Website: ulta-beauty
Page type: billing-address
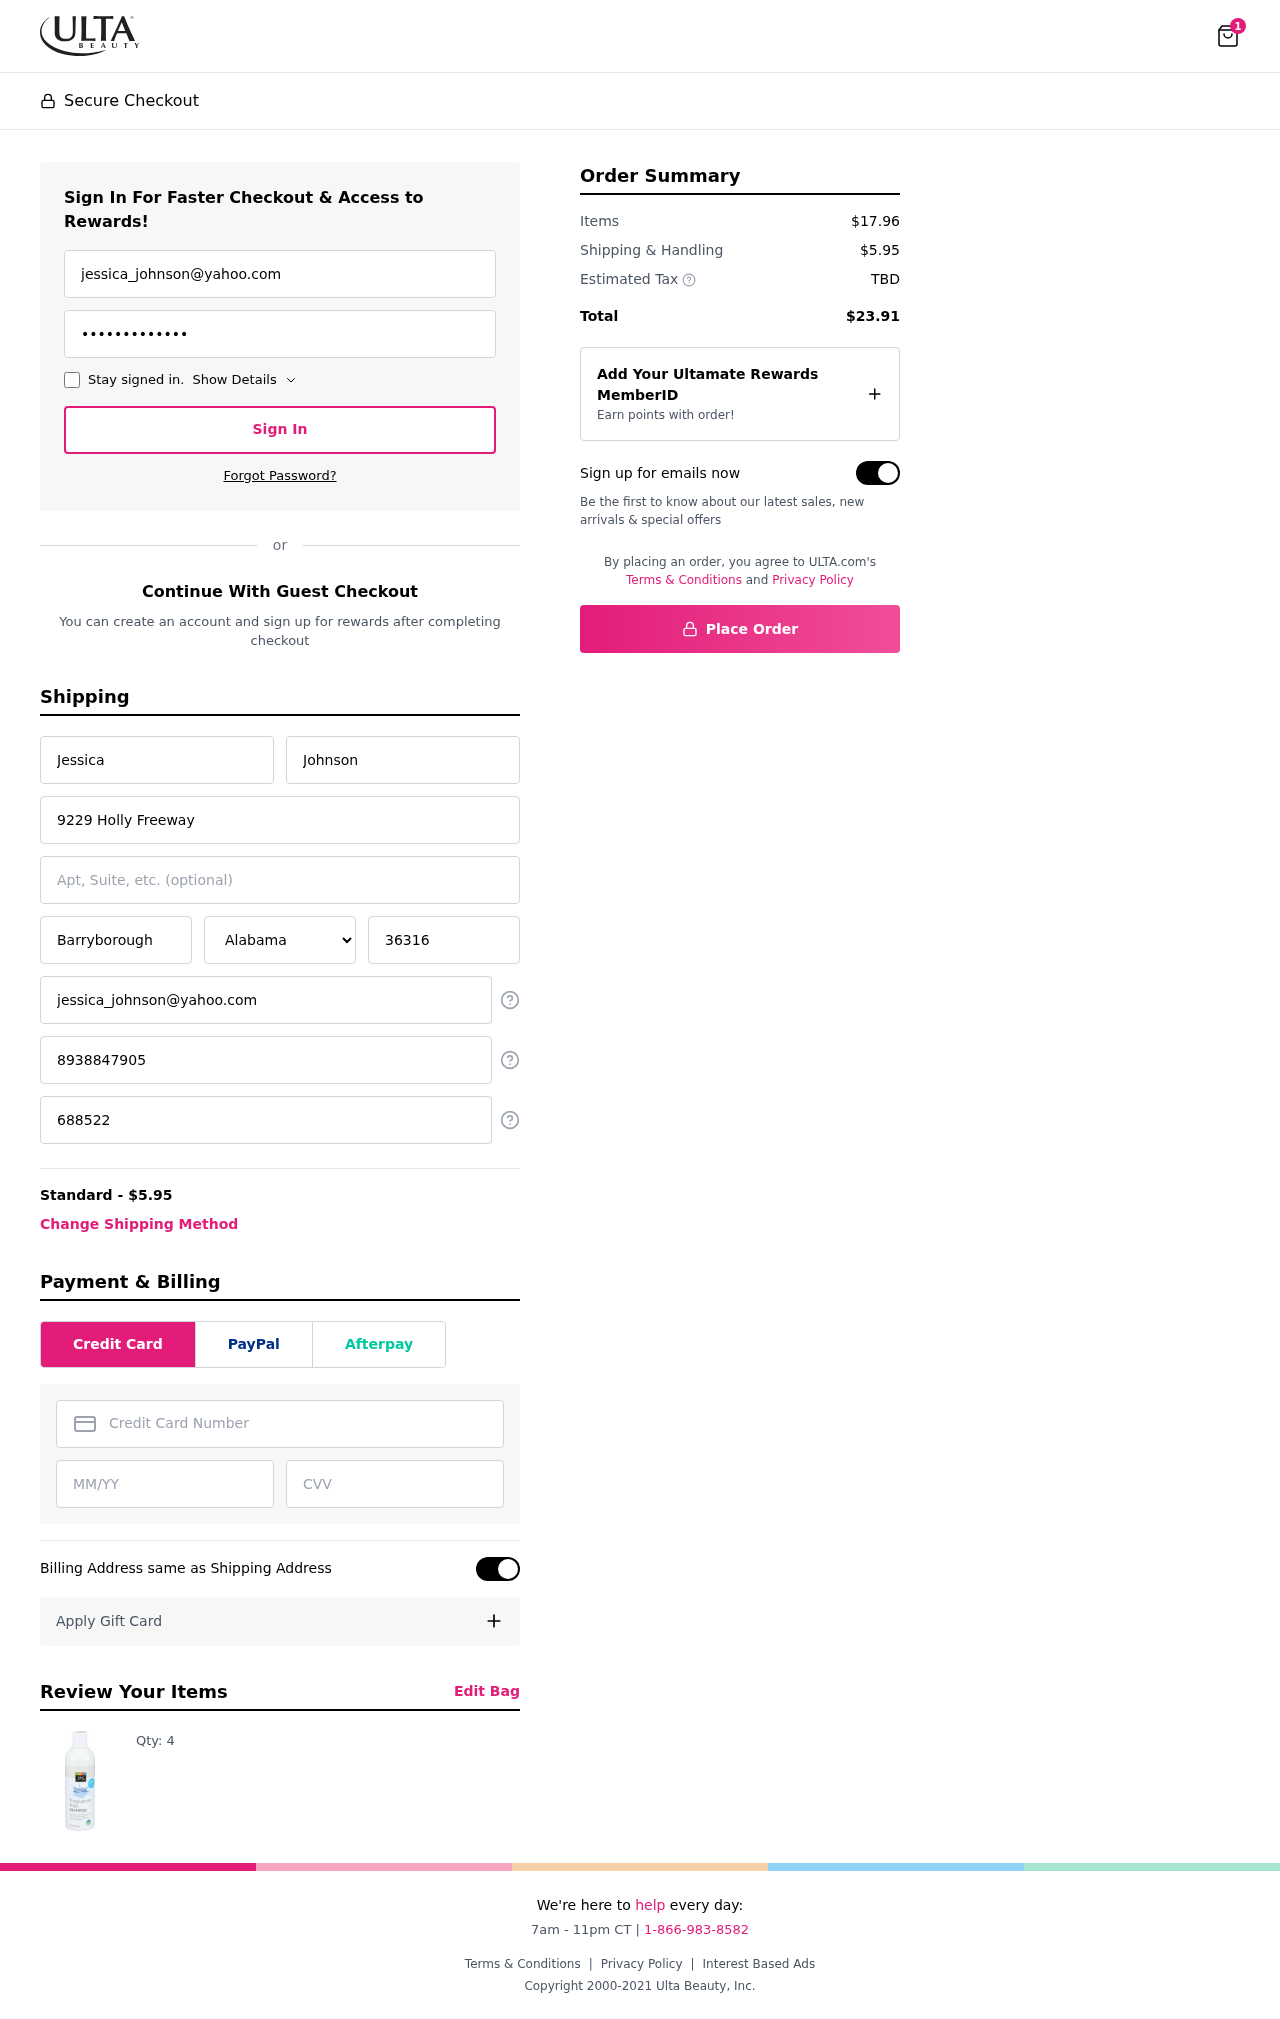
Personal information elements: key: PII_STATE
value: Alabama
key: PII_EMAIL
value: jessica_johnson@yahoo.com
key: PII_FIRSTNAME
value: Jessica
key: PII_LASTNAME
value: Johnson
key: PII_STREET
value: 9229 Holly Freeway
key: PII_CITY
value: Barryborough
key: PII_POSTCODE
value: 36316
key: PII_PHONE
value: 8938847905
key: PII_ALT_PHONE
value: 6885225366
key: PII_CARD_NUMBER
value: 4356 0105 0411 4167
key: PII_CARD_EXPIRY
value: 06/28
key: PII_CARD_CVV
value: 452
Product elements: key: PRODUCT1_QUANTITY
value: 4
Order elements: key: ORDER_NUM_ITEMS
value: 1
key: ORDER_SHIPPING_COST
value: $5.95
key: ORDER_SUBTOTAL
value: $17.96
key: ORDER_TOTAL
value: $23.91